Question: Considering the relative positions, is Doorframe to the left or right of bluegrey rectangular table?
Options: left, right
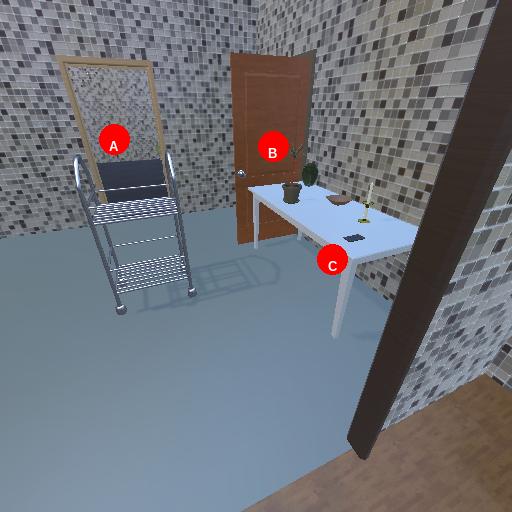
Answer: left